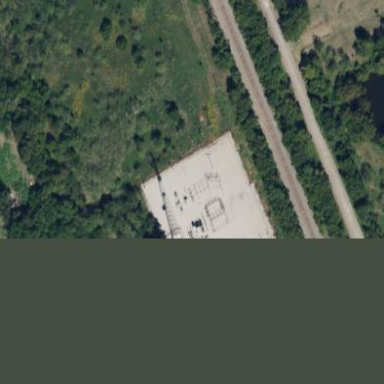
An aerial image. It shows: Power substation.